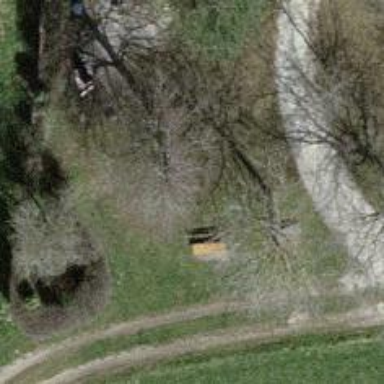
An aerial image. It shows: Bench at picnic site.